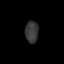
Tissue: lung
Cell type: Fibroblasts
Senescence score: 0.6179
Nuclear area (px): 282
Mean DAPI intensity: 55.77